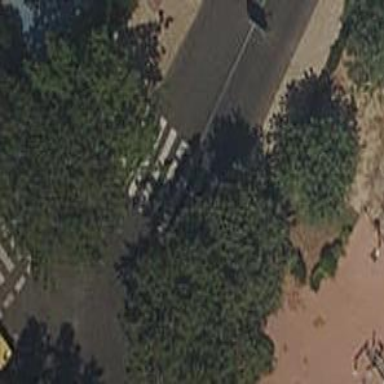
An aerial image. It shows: Zebra crossing on the road.